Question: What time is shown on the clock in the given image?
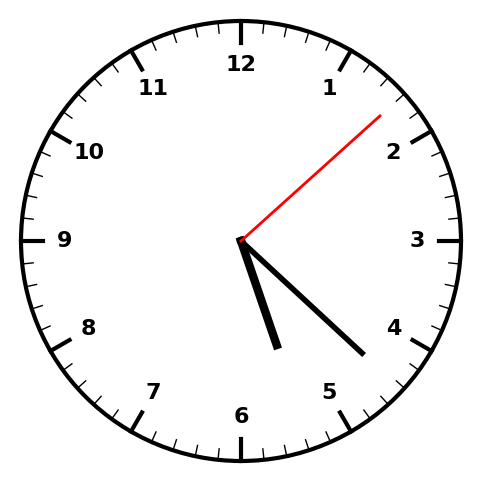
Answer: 05:22:08